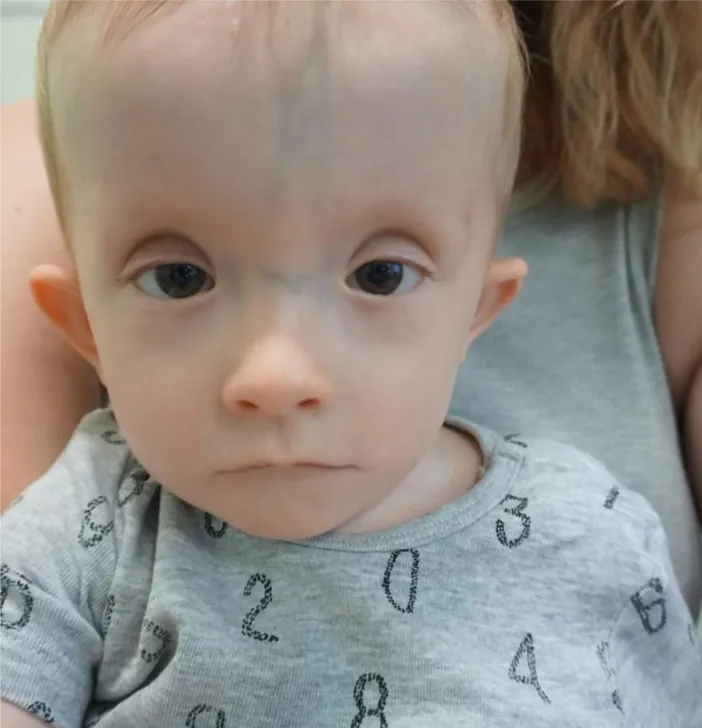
The facial phenotype of Case 2 and 16 months. Not the high and broad forehead, flat nasal bridge, short palpebral fissures and ptosis, thin lips.
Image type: medical_photograph (other_medical_photograph)